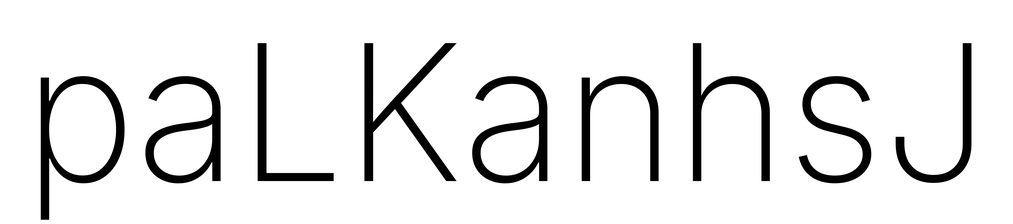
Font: Inter_ExtraLight